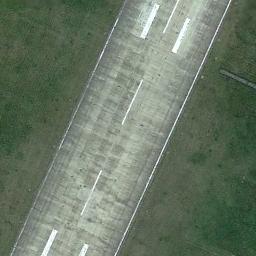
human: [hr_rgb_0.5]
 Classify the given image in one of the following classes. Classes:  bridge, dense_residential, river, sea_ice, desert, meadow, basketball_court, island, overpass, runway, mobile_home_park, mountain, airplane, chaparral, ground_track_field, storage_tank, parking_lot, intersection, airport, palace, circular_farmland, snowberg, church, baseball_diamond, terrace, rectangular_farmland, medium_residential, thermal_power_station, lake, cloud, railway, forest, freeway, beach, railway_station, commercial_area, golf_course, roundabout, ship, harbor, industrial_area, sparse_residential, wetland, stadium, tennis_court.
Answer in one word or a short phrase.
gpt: runway